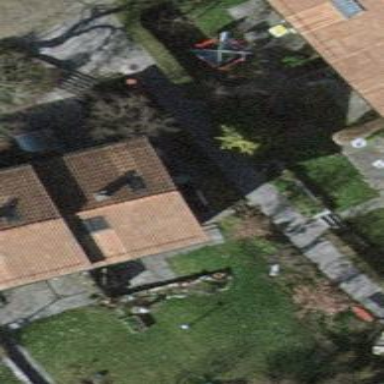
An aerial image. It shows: Simple and straightforward house.